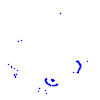
Particle: proton